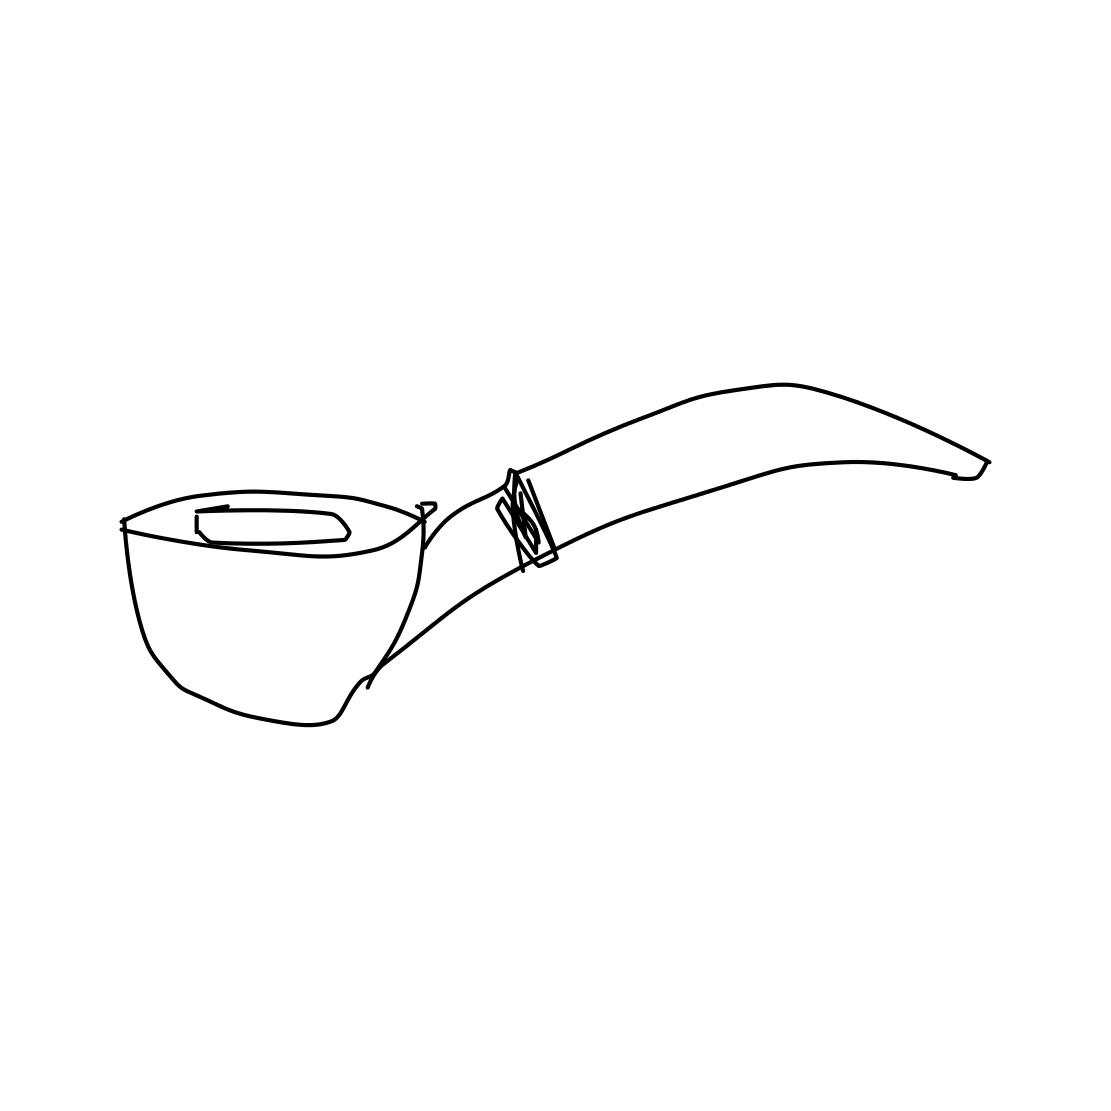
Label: pipe (for smoking)